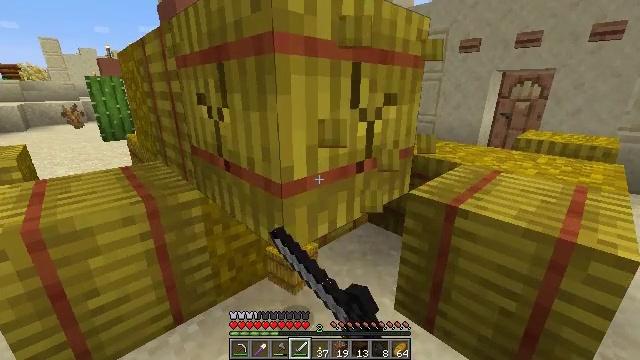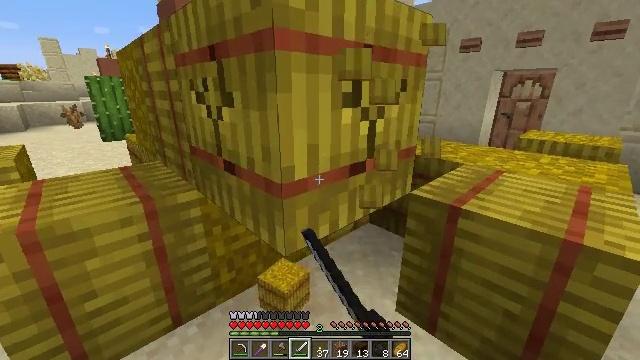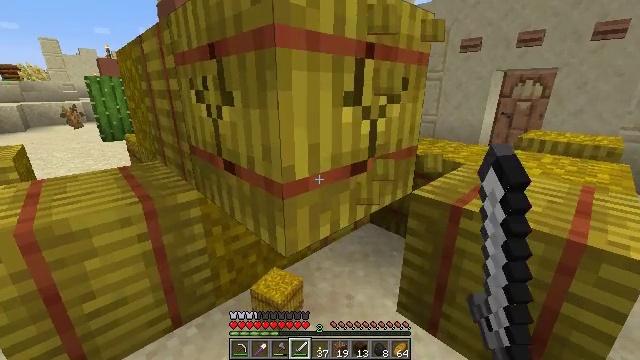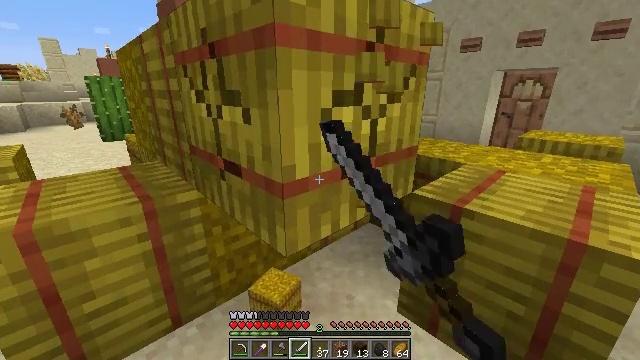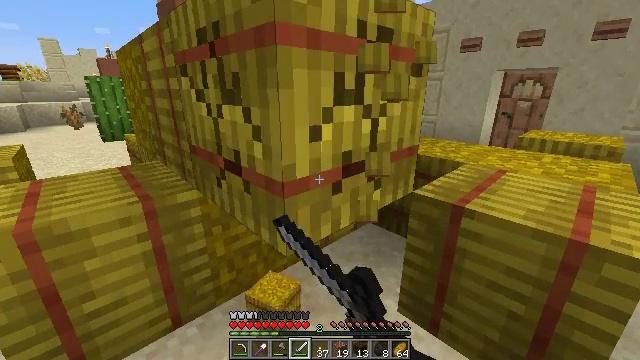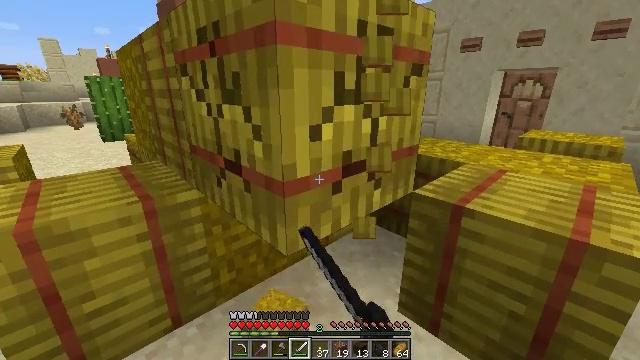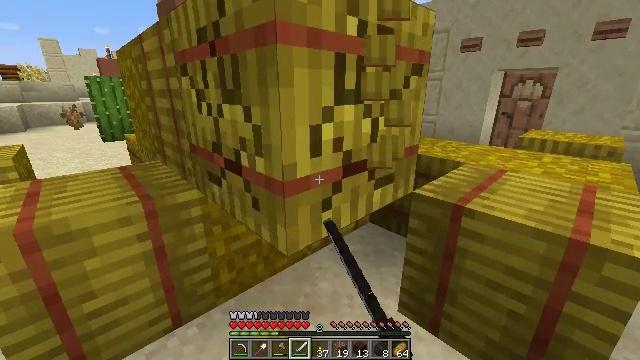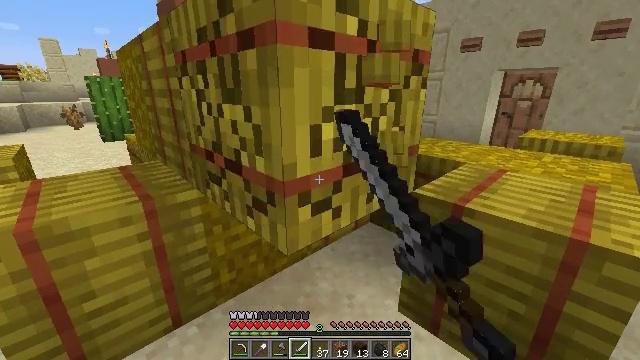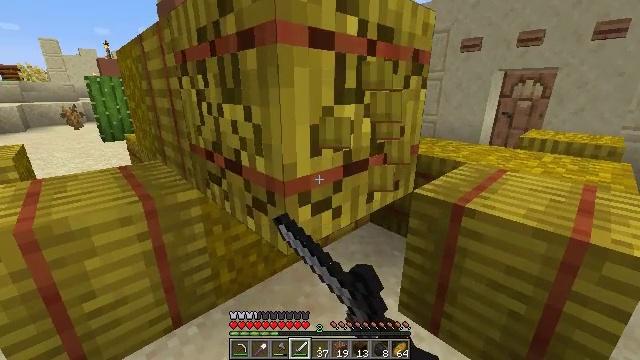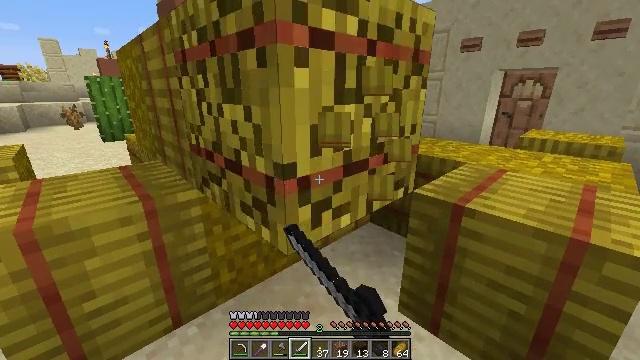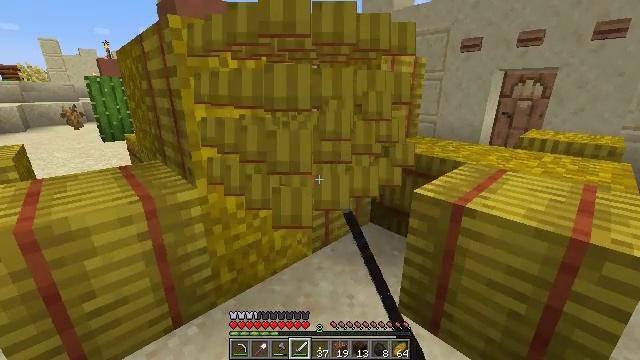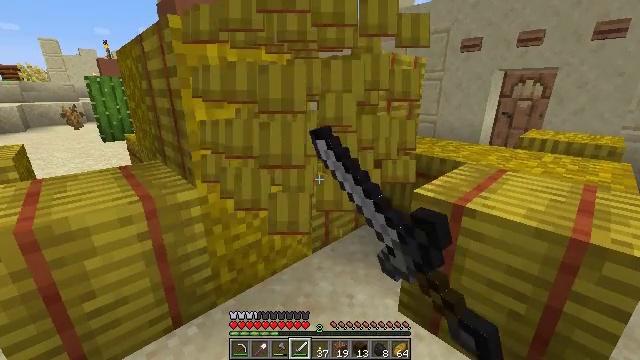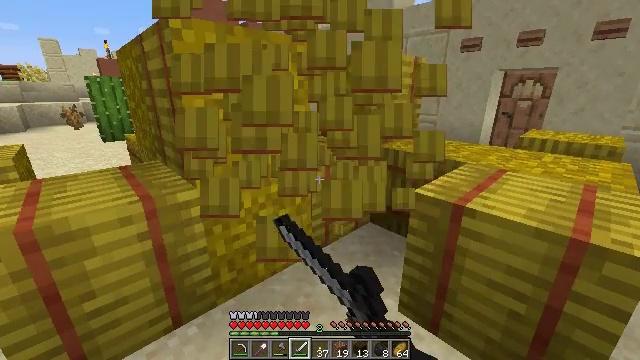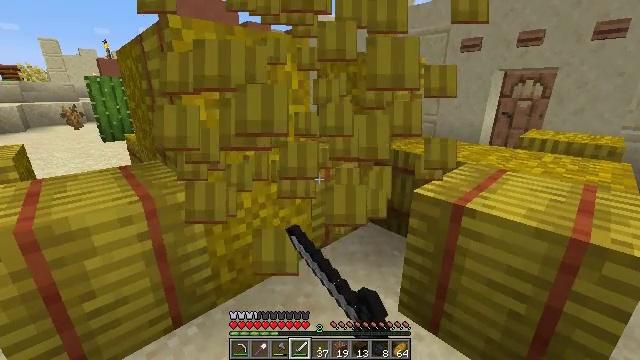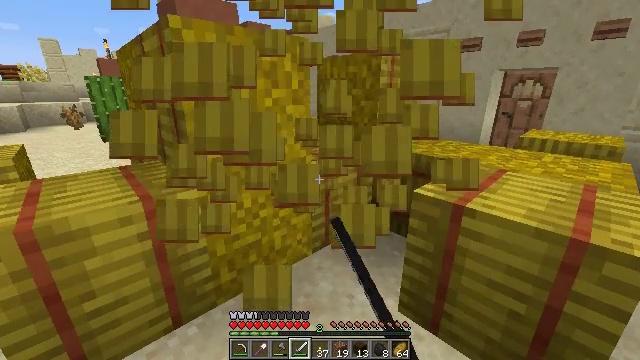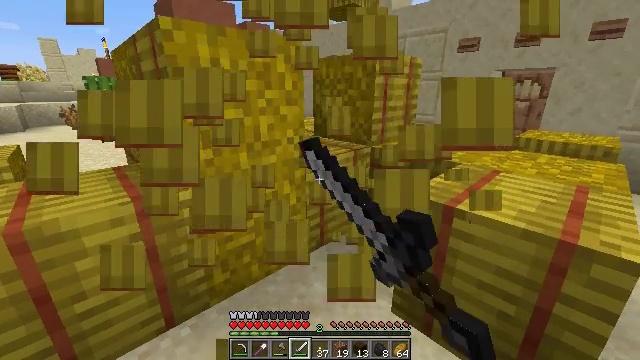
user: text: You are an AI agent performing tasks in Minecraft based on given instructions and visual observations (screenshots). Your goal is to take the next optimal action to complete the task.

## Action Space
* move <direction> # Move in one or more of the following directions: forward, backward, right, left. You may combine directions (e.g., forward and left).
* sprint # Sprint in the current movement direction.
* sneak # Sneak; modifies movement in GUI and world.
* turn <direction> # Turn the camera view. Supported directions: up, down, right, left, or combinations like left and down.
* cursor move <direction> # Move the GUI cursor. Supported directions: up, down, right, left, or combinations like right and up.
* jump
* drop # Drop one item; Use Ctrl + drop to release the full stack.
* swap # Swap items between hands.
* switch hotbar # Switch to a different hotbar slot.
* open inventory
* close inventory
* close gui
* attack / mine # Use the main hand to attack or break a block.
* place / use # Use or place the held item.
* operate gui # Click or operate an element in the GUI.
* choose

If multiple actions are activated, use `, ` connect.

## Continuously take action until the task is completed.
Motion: motion action
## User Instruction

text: Harvest hay blocks from the village.
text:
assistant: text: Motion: attack / mine
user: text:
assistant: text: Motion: attack / mine
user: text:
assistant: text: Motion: attack / mine
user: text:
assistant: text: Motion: attack / mine
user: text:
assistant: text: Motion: attack / mine
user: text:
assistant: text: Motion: attack / mine
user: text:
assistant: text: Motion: attack / mine
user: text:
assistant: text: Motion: attack / mine
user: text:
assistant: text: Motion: attack / mine
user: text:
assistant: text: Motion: attack / mine
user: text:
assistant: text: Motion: attack / mine
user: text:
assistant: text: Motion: attack / mine
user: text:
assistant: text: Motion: attack / mine
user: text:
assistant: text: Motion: attack / mine
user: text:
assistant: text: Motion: move right, attack / mine
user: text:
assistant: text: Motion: move right, attack / mine
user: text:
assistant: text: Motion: move right, turn right and down, attack / mine
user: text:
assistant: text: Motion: move right, turn right and down, attack / mine
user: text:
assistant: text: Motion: move right, turn right and down, attack / mine
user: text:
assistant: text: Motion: turn right and down, attack / mine
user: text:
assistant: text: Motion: attack / mine
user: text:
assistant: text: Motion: attack / mine
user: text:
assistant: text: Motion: attack / mine
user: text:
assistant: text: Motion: attack / mine
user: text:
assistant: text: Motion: attack / mine
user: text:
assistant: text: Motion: attack / mine
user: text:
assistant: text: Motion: attack / mine
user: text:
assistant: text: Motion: attack / mine
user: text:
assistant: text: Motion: attack / mine
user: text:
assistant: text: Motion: attack / mine